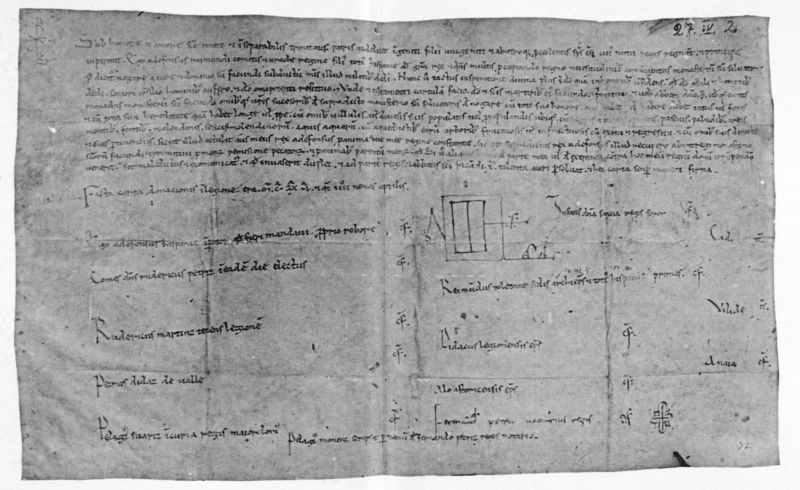
Titel: Urkunde 1127 IV 2 von Pelagius Moninz mit Unterschrift des Notars Fernandus Petriz
Künstler: Pelagius Moninz
Institution: Madrid, AHN, Fonde Sahagun, Doc. Reales, Nr. 56.
Schlagwörter: grau, schwarz, skizze, weiss, zeichen, zeichnung, schrift, linien, datum, buch, schwarz weiss, text, buchstaben, pergament, plan, texte, handschrift, bauplan, leonardo, kontruktion, liste, aufzählung, sprache, 27.4.2